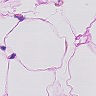
Metastatic tissue present: no